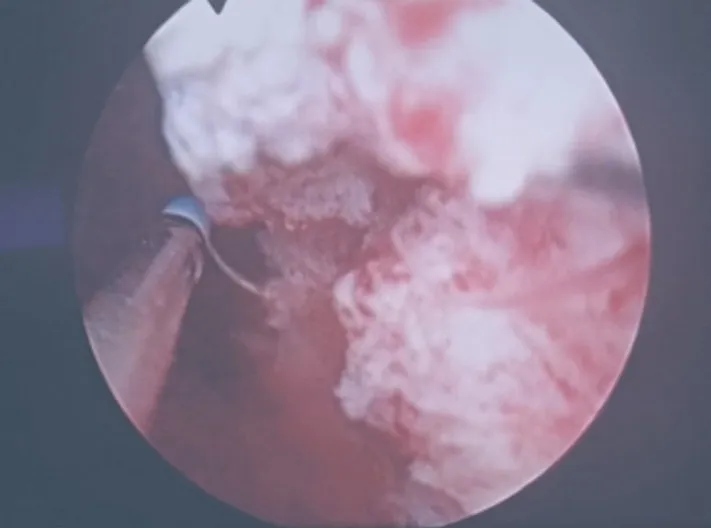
macroscopic aspect of the bladder mass located in the trigonal area and left lateral wall on the dome of the bladder.
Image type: endoscopy (arthroscopy)